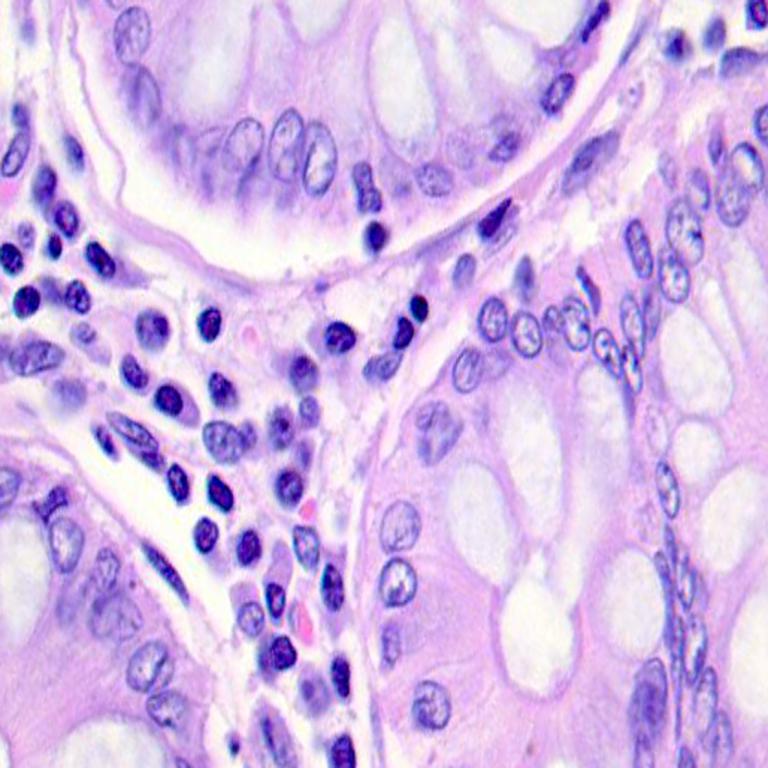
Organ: colon
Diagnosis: benign